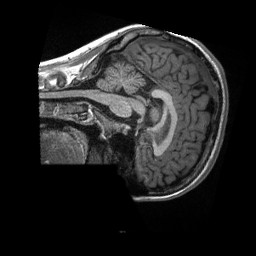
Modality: T1w
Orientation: sagittal
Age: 27
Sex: male
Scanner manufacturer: siemens
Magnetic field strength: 3 T
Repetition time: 2.3 s
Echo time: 0.00288 s